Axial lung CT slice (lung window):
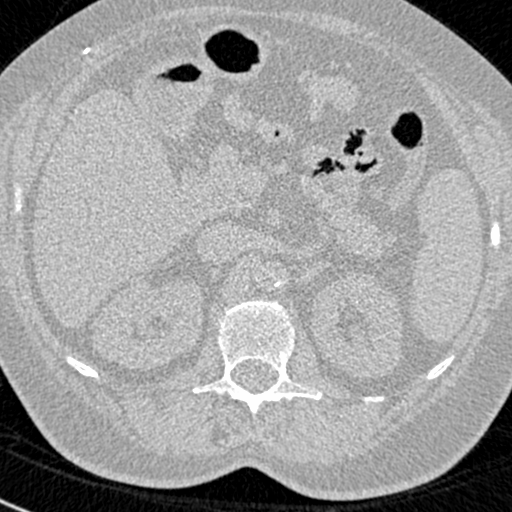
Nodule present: no